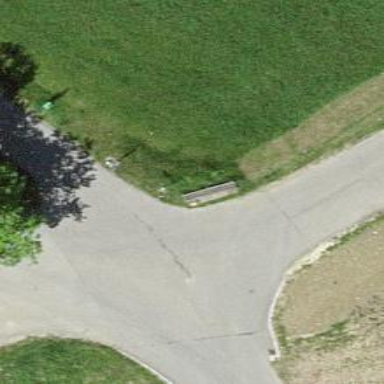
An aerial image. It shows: Bench for seating.